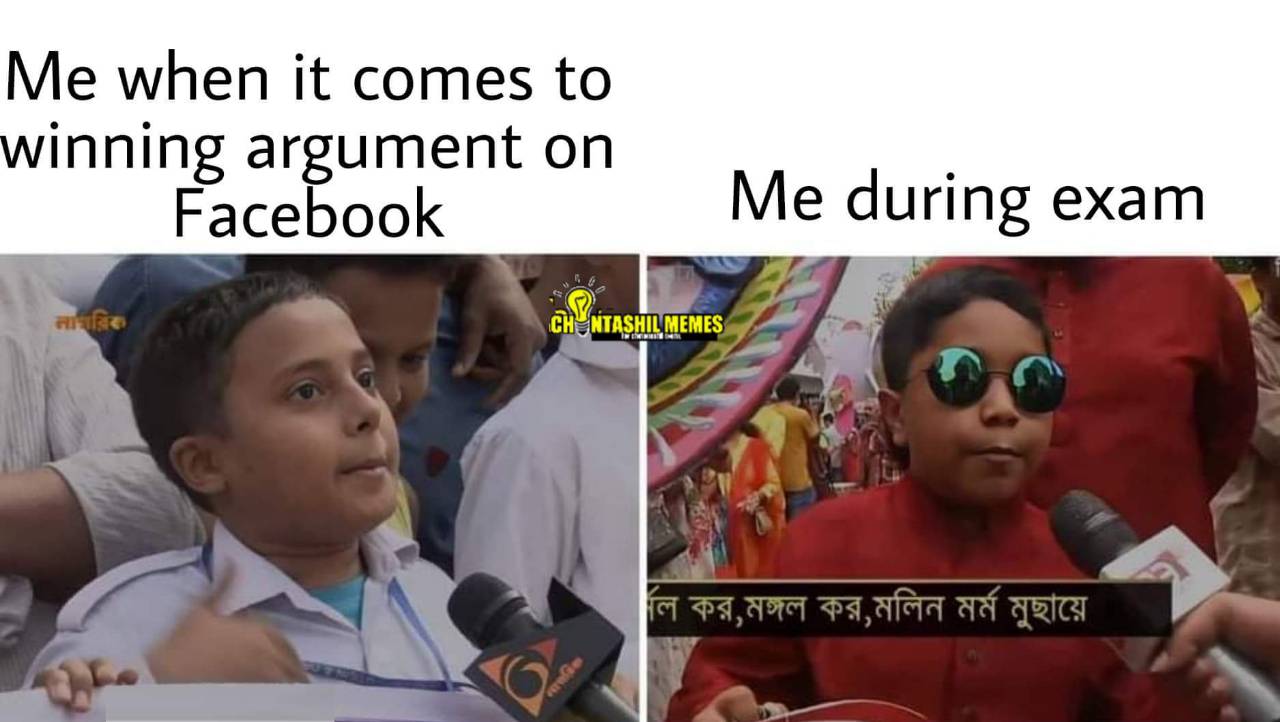
Caption: Me when it comes to winning argument on Facebook     Me during exam
Label: non-hate